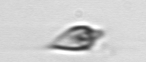
Label: Oxytoxum